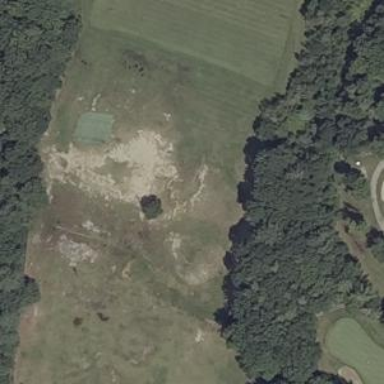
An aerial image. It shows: Driving range for golf on grass.